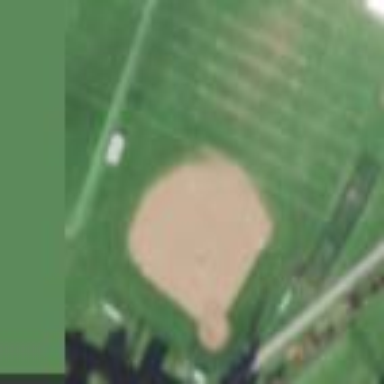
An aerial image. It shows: Baseball pitch for leisure land activities.